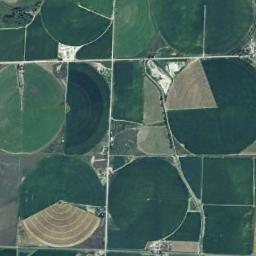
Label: circular_farmland